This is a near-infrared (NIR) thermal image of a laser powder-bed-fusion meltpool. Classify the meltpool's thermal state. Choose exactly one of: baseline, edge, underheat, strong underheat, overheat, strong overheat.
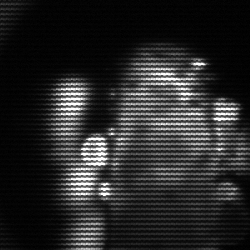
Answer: strong underheat